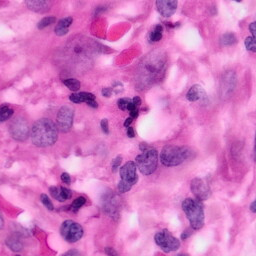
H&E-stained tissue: Pancreatic